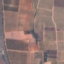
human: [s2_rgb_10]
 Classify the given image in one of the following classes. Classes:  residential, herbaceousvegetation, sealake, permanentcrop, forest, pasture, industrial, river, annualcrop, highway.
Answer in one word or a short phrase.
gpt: PermanentCrop